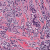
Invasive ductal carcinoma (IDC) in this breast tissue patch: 1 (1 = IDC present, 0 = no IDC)